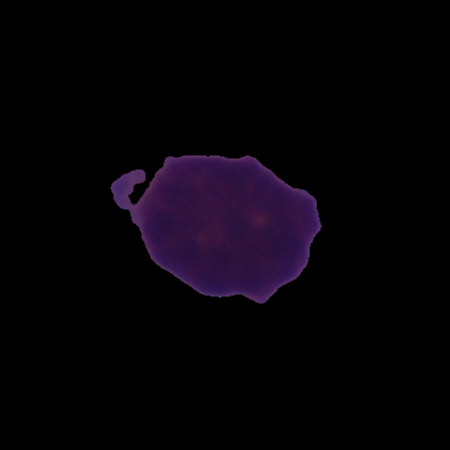
Label: cancer